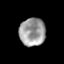
Tissue: prostate
Cell type: Myeloid cells
Senescence score: 0.3362
Nuclear area (px): 712
Mean DAPI intensity: 156.687